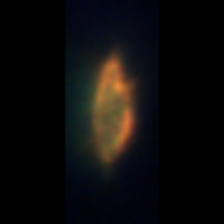
Taxon: Gyrodinium
Group: Dinoflagellates